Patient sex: M
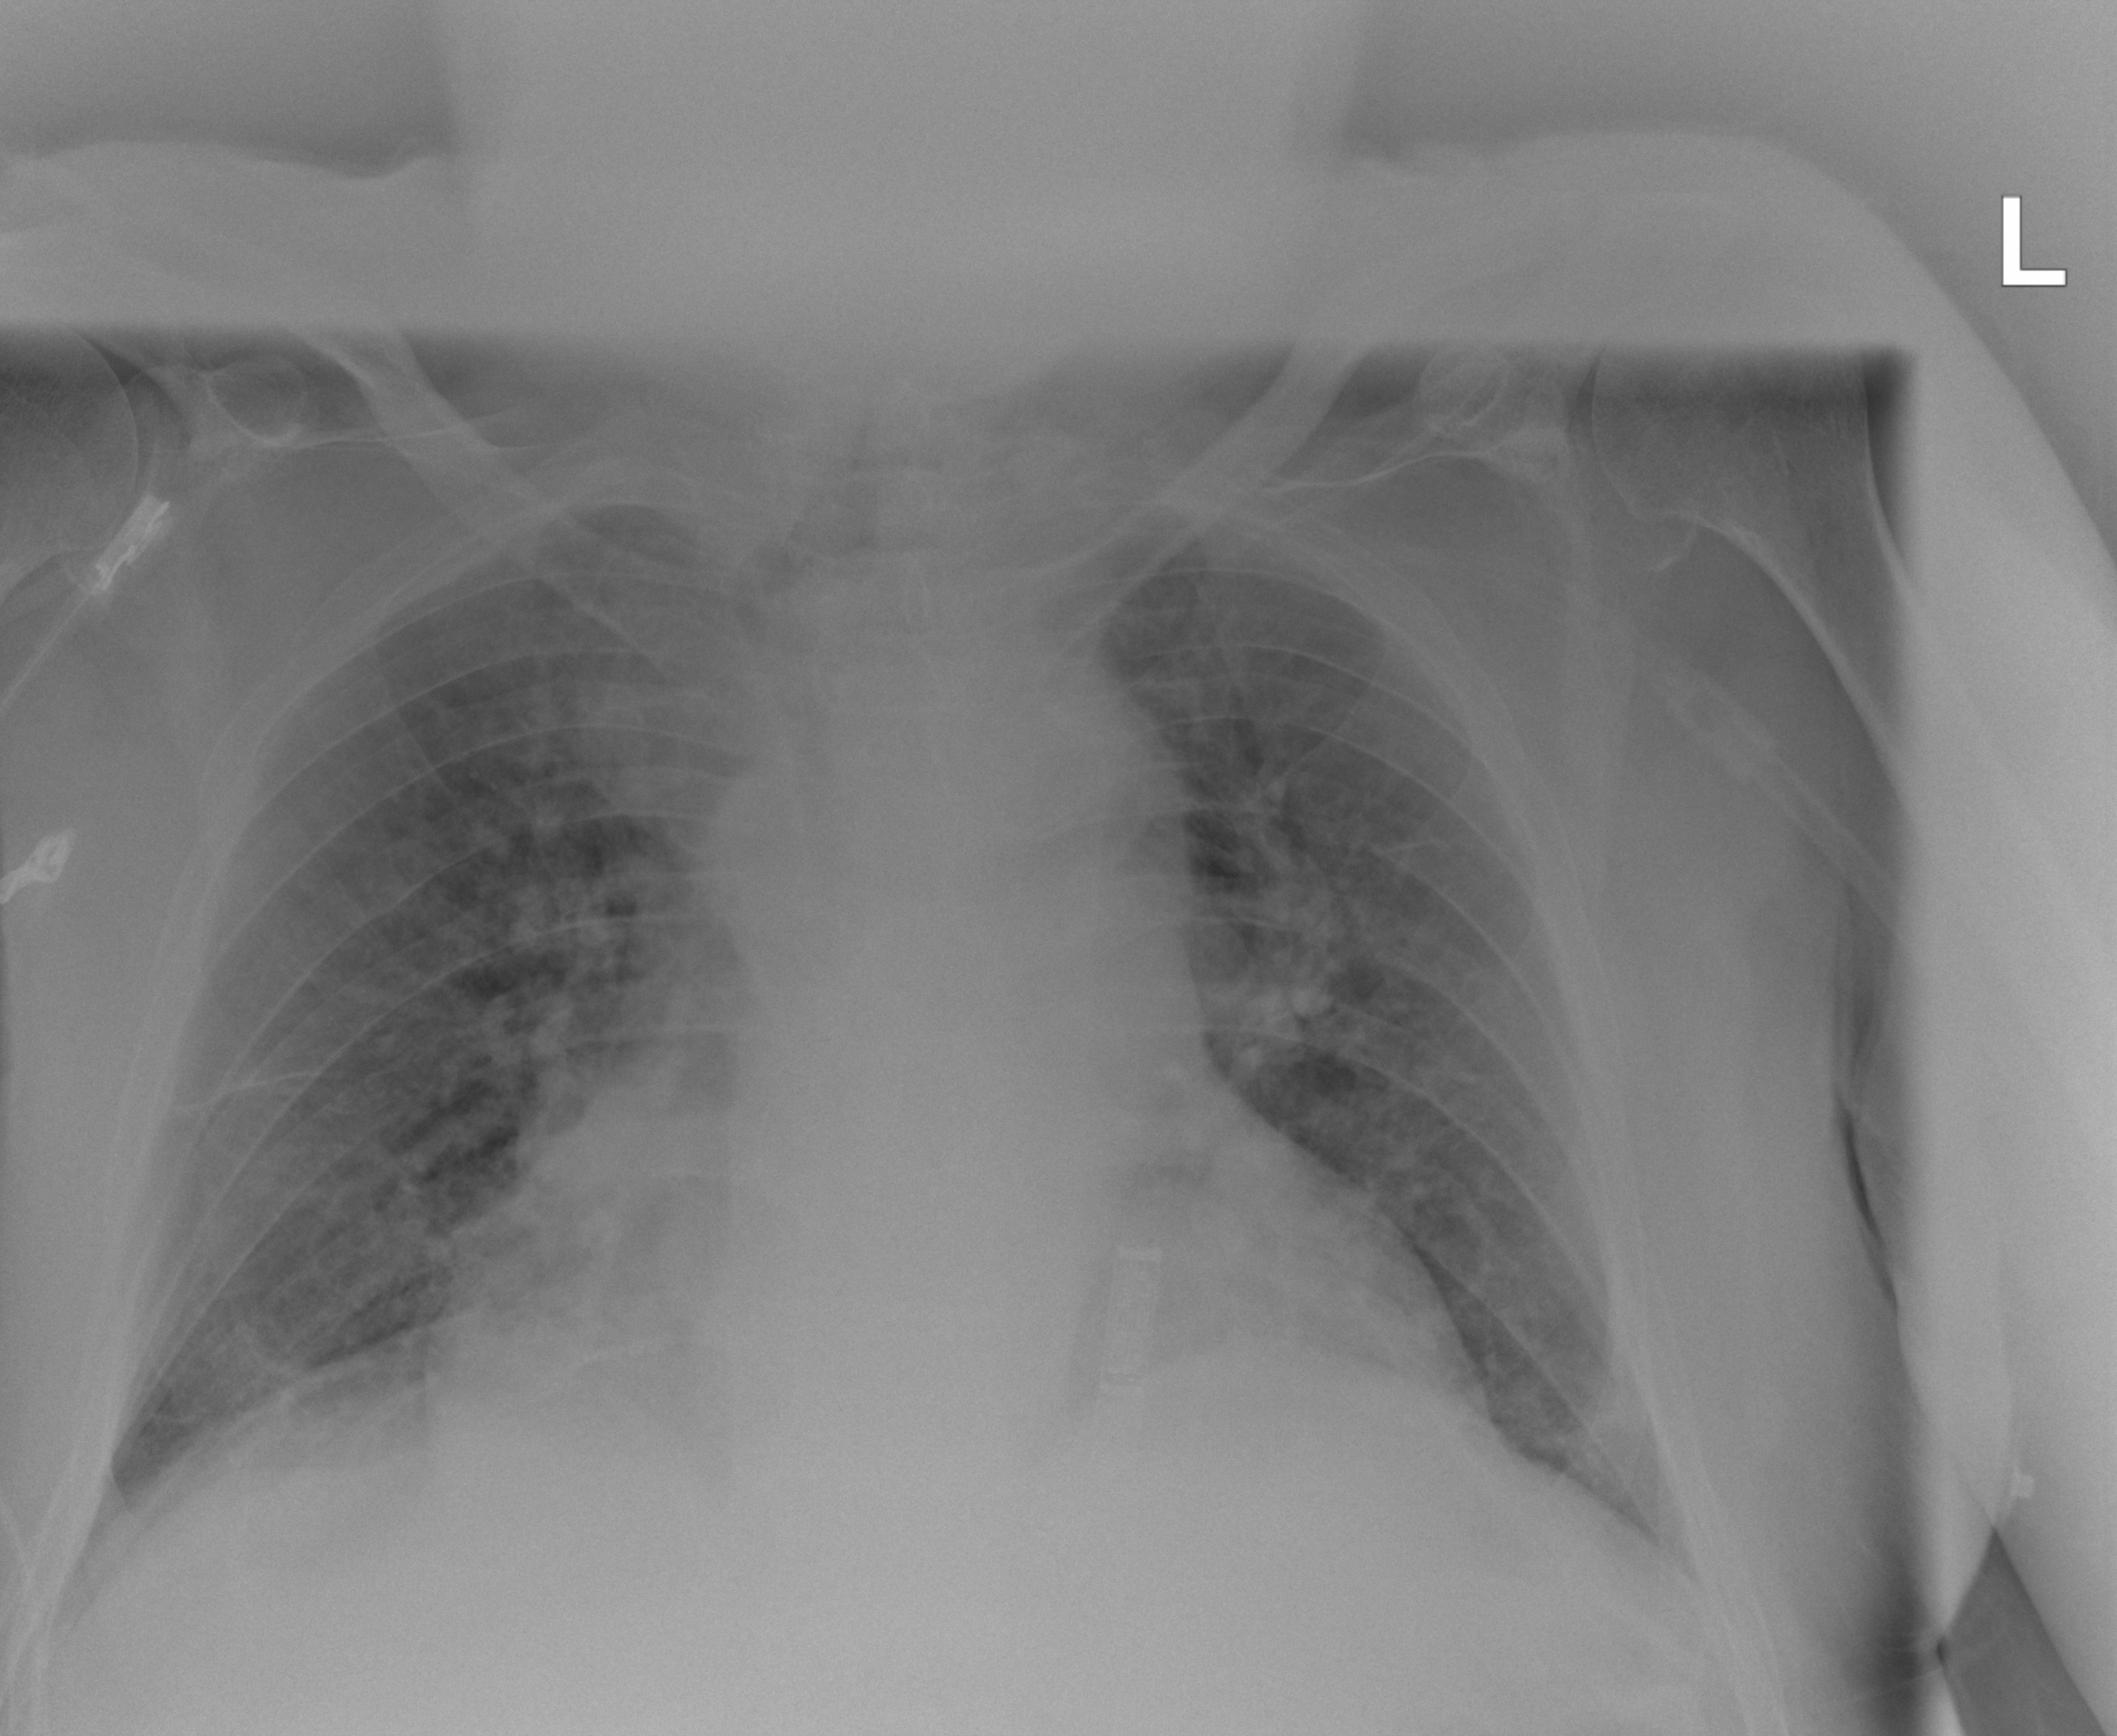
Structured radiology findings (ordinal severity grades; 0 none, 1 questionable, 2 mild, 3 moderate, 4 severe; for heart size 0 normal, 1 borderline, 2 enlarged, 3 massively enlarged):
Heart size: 2
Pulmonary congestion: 1
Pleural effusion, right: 1
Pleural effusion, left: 0
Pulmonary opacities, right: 0
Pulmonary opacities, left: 0
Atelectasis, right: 1
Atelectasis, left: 1